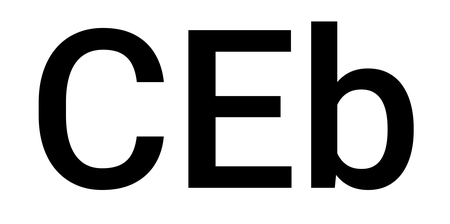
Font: Roboto_Medium